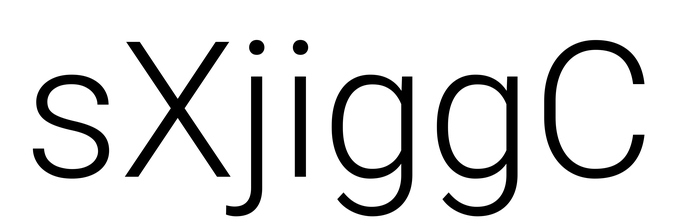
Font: Roboto_Light